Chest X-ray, AP view. Patient: 28 years old, sex M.
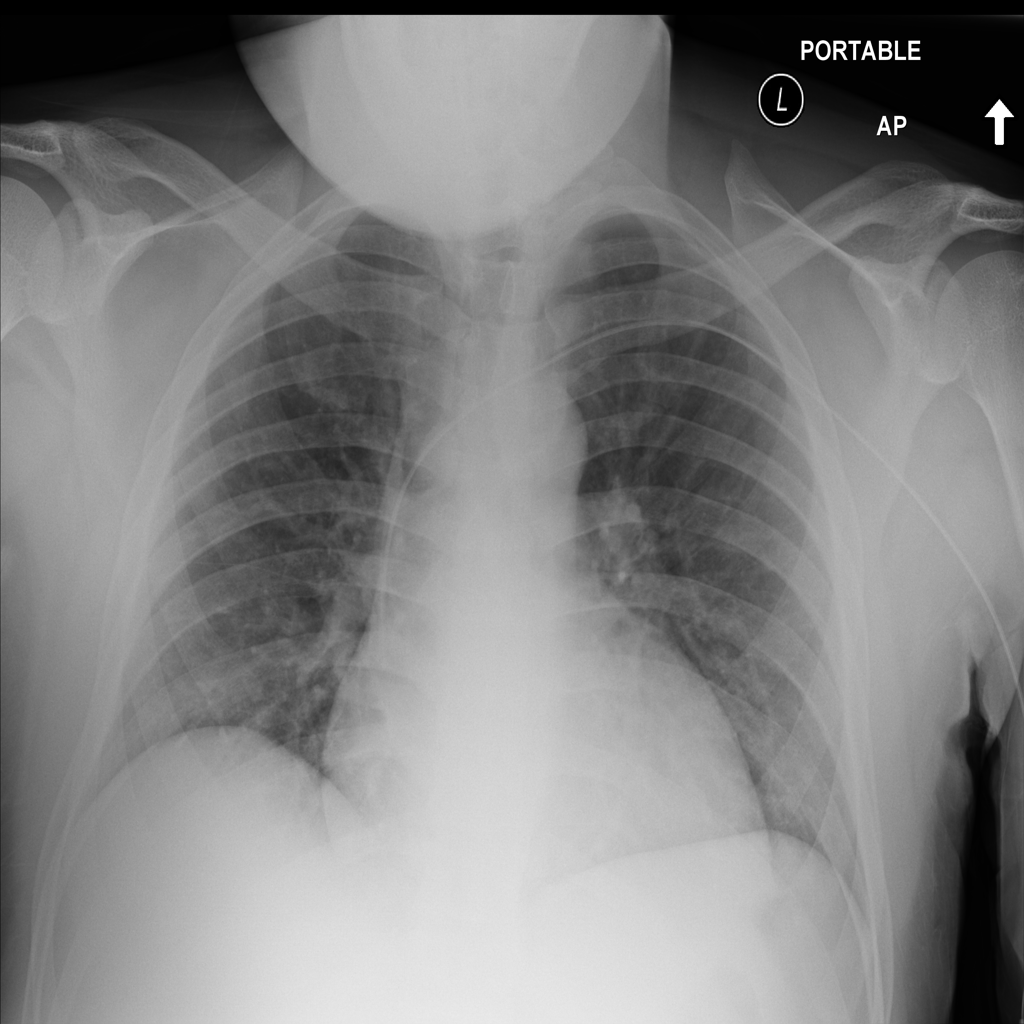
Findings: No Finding